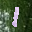
Label: 1